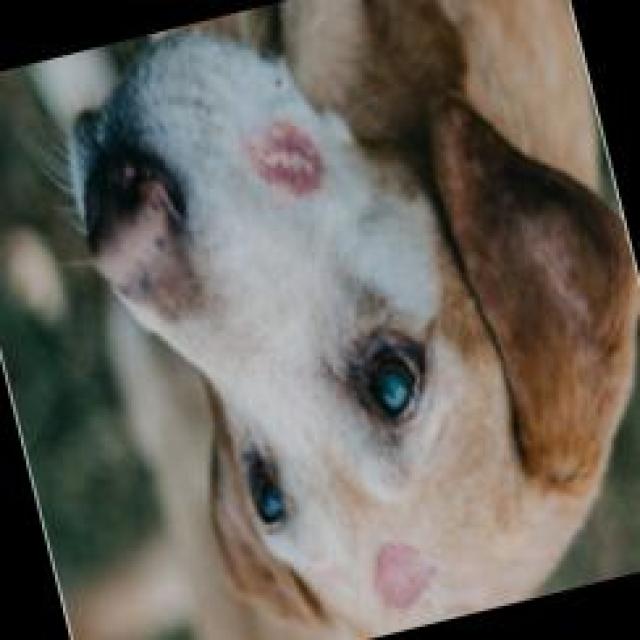
Canine hypersensitivity reaction — allergic skin response with urticaria, erythema, pruritus, and angioedema. May be food, environmental, or flea allergy related.